Aerial crown-view tile of a tropical tree (Barro Colorado Island, Panama), acquired 20250124:
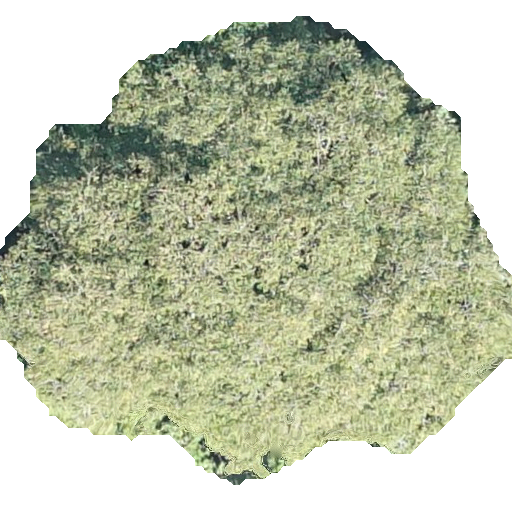
Species: Dipteryx oleifera
GBIF accepted scientific name: Dipteryx oleifera
Crown area: 259.146 m²